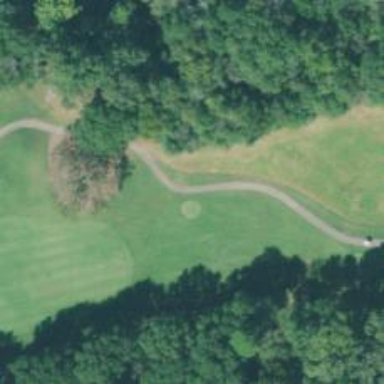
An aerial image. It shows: Golf cartpath that is also road path.